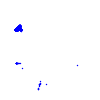
Particle: kaon